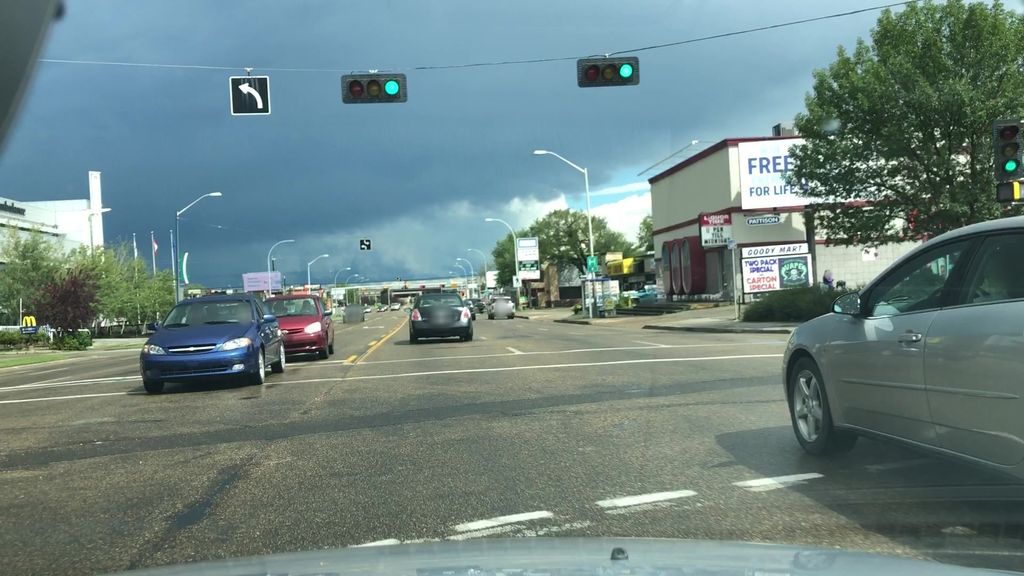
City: edmonton